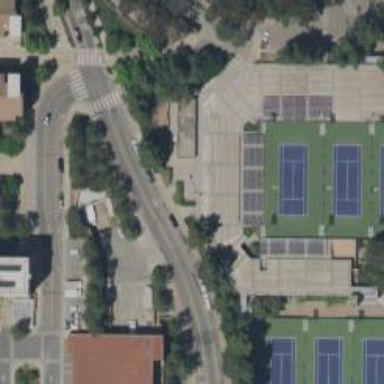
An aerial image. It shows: Footway leading through tennis courts.